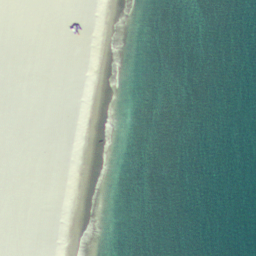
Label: beach